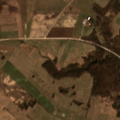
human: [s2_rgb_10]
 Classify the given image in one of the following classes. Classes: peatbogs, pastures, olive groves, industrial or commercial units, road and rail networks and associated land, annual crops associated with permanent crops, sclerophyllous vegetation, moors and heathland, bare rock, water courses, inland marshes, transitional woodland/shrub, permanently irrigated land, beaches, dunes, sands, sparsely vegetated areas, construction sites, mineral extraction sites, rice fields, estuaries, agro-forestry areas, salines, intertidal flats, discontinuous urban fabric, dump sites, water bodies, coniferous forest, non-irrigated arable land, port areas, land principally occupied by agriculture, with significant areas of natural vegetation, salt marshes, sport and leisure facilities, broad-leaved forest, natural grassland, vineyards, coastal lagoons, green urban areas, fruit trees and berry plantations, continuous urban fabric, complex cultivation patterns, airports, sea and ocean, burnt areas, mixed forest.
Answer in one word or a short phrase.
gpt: non-irrigated arable land, pastures, broad-leaved forest, mixed forest